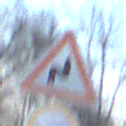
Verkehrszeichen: DoppelkurveRechts
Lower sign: Ueberholverbot
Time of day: SunriseSunset
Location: Outdoor (Suburban)
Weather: PartlyCloudy
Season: Winter
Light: Natural